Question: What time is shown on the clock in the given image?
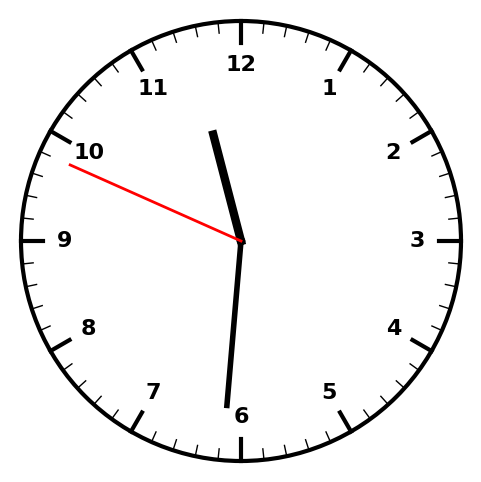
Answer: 11:30:49